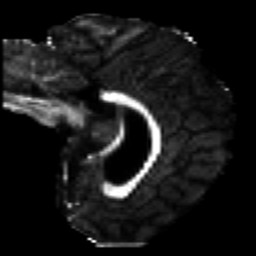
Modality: FA
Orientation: sagittal
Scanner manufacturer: ge
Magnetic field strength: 3 T
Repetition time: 7.98 s
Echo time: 0.0701 s